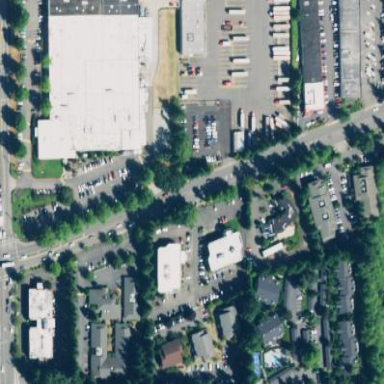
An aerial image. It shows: Commercial area.